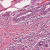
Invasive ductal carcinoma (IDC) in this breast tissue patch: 1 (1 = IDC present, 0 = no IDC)